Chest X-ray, AP view. Patient: 30 years old, sex M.
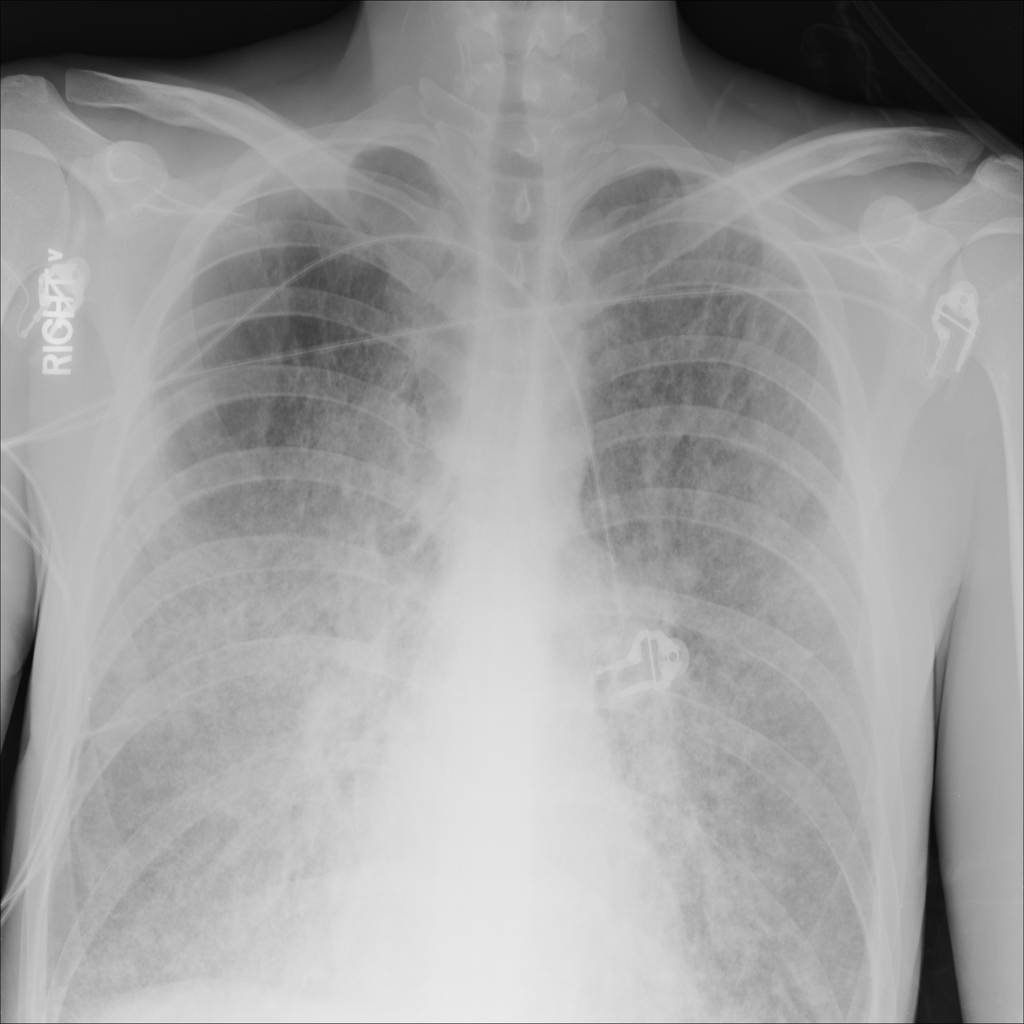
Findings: Consolidation, Edema